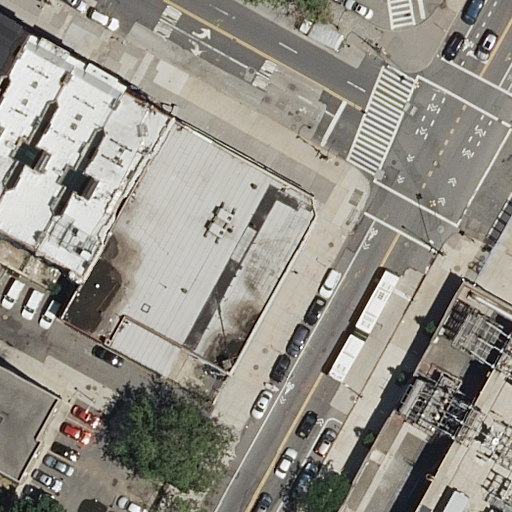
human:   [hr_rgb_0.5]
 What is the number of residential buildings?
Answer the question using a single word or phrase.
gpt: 7

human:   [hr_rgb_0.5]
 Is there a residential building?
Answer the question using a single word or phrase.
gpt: yes

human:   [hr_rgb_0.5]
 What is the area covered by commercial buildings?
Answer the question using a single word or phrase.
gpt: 0m2

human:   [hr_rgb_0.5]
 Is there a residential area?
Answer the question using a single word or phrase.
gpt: yes

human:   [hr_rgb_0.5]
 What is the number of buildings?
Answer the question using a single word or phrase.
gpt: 7

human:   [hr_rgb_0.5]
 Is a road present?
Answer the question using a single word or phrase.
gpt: yes

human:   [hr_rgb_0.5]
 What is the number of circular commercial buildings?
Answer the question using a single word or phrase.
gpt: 0

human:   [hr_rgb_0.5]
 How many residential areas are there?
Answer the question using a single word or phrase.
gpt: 1

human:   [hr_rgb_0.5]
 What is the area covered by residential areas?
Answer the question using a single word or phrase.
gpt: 7523m2

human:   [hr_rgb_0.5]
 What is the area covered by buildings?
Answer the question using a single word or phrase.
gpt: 5653m2

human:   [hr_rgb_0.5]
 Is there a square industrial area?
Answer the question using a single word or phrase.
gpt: no

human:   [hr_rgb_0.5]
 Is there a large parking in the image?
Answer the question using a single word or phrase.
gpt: no

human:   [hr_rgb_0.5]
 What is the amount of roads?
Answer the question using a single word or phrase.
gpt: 14

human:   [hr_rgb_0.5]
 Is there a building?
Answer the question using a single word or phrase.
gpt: yes

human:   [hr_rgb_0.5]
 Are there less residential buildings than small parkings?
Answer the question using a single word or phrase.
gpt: no

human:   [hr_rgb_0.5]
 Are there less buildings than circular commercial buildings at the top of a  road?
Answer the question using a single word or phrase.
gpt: no

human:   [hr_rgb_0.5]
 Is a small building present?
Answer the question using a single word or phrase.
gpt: yes

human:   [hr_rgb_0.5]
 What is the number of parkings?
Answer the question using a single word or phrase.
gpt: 1

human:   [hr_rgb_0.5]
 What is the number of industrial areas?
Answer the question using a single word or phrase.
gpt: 1

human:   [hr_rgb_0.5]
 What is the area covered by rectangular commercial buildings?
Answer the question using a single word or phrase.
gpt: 0m2

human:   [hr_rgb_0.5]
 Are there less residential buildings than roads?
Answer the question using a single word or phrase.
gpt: yes

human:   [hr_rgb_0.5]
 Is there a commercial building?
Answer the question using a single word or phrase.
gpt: no

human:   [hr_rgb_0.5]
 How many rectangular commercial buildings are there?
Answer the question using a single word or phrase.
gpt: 0

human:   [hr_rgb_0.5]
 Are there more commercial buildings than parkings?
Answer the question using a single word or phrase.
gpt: no

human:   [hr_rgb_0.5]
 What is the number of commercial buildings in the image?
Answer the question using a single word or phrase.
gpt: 0

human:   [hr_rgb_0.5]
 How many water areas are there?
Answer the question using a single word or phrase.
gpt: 0

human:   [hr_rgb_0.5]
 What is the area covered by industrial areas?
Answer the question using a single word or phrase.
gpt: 10218m2

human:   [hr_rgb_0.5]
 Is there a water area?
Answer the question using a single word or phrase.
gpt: no

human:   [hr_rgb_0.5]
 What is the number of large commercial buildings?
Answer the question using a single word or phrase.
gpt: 0

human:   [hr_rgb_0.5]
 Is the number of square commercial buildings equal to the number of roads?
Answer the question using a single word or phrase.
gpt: no

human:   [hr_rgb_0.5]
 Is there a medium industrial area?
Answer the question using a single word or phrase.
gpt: no

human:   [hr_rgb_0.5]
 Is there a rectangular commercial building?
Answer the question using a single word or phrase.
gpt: no

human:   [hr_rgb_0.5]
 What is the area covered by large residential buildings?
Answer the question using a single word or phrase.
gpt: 4858m2

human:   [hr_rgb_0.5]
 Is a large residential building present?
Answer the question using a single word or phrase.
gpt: yes

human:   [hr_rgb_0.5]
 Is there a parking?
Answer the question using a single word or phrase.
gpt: yes

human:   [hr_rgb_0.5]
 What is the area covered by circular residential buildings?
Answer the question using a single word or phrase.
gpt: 0m2

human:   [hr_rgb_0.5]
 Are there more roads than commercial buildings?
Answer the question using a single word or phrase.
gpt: yes

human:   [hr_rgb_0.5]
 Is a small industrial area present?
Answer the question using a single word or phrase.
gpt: no

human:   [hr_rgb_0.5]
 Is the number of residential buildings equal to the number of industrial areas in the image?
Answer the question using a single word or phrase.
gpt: no

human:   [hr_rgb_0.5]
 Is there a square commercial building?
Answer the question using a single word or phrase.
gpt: no

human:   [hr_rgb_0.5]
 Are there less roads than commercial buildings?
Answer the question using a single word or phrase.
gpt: no

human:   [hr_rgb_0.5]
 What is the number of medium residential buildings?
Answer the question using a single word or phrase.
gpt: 3

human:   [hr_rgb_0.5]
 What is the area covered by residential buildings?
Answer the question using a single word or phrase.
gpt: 5653m2

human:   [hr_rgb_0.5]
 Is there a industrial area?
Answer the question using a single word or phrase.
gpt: yes

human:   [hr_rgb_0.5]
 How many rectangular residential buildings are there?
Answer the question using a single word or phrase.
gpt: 2

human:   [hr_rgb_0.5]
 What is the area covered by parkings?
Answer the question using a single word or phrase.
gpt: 302m2

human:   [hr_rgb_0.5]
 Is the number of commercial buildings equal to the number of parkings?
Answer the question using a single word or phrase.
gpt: no

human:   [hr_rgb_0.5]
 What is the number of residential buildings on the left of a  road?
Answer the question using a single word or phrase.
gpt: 6

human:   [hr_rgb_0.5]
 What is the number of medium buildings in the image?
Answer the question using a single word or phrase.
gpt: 3

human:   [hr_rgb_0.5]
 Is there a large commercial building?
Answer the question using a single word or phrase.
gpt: no

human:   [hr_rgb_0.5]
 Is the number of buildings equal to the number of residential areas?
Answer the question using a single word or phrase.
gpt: no

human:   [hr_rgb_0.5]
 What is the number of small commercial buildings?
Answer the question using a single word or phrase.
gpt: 0

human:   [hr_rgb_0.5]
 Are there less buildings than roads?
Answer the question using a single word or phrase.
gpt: yes

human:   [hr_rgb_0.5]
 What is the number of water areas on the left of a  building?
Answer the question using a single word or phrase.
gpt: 0

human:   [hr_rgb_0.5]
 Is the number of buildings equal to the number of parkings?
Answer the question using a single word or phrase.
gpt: no

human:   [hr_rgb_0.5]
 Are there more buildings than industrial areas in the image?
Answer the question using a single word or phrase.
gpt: yes

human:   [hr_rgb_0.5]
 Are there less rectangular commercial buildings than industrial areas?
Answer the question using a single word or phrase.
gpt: yes

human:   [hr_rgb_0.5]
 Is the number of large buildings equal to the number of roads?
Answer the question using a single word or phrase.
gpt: no

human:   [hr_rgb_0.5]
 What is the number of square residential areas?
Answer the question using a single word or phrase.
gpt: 0

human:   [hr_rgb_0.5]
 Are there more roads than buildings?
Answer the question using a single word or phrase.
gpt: yes

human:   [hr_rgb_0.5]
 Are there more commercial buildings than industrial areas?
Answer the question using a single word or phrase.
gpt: no

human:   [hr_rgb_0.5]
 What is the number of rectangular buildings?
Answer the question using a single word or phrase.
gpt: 2

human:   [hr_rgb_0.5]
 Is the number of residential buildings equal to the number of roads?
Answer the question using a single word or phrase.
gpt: no

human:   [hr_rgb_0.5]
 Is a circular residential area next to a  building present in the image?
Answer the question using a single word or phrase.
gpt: no